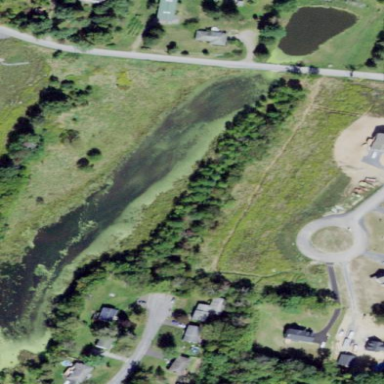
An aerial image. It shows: Pond with natural water.